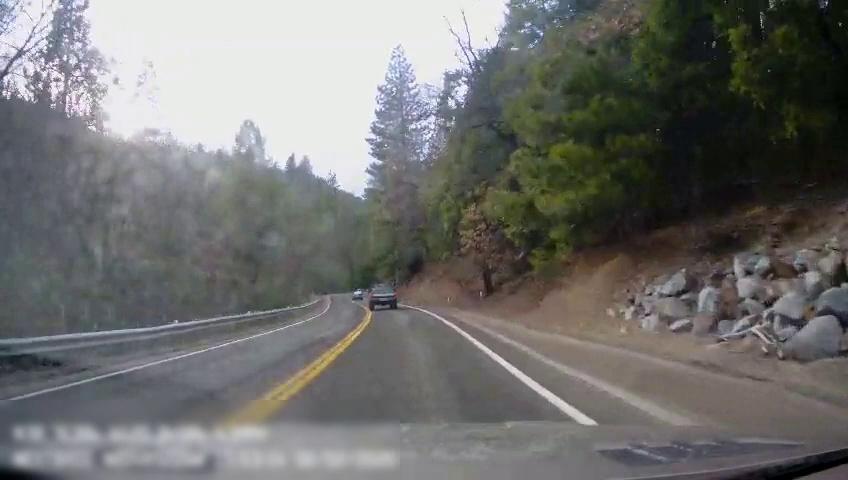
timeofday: Day
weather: Sunny
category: Drivable Space
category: Vehicles | Car
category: Vehicles | Truck
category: Lanes | Current Lane
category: Lanes | Current Lane
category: Lanes | Alternate Lane